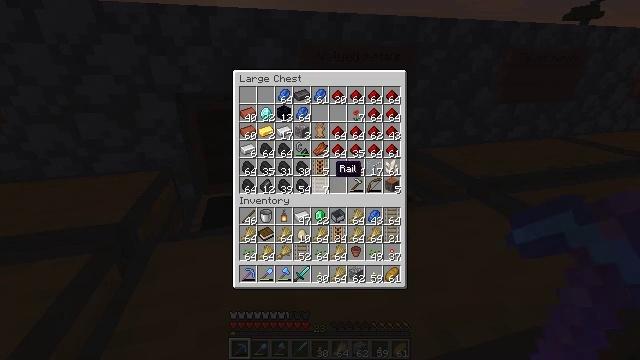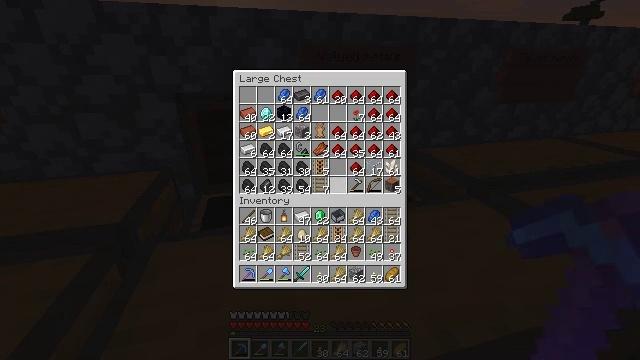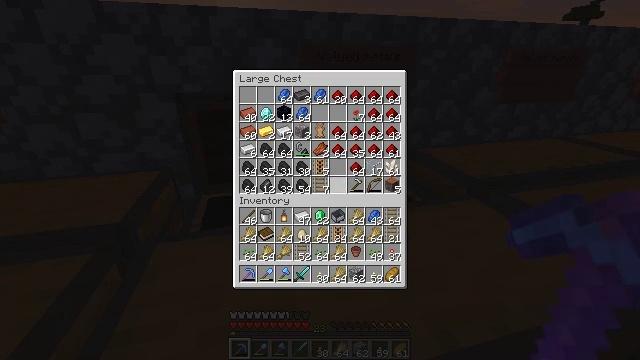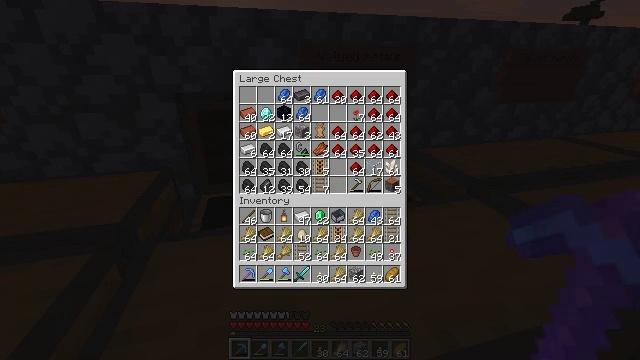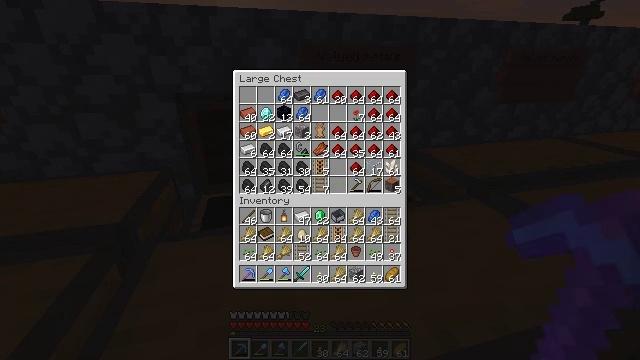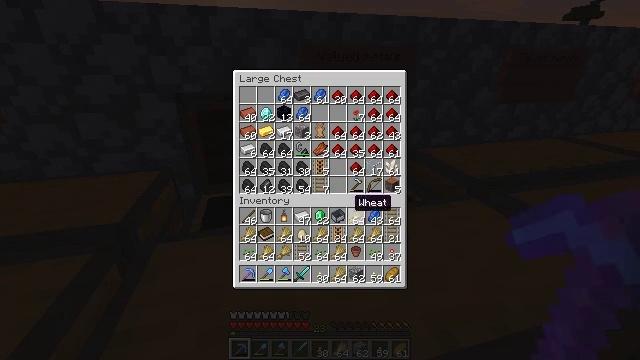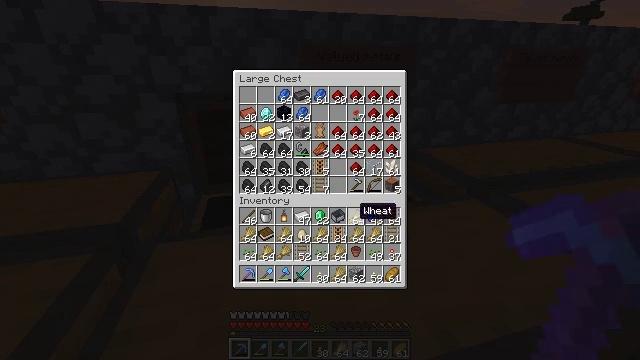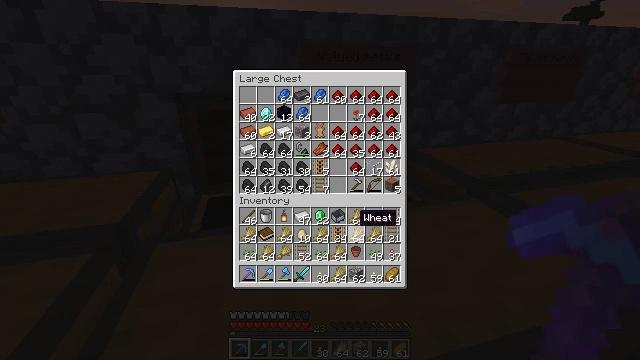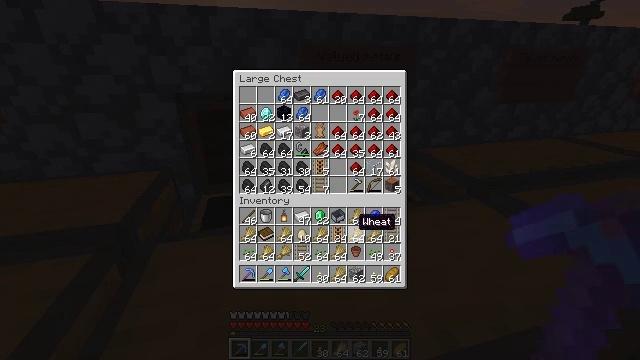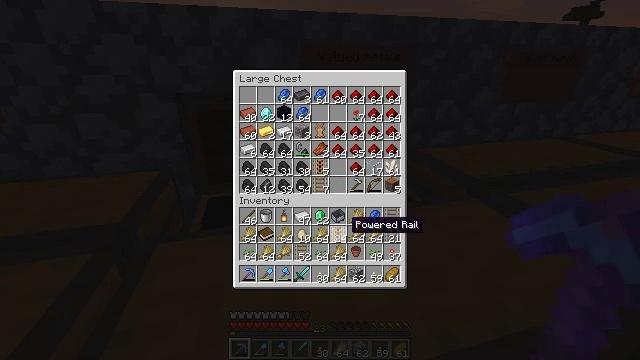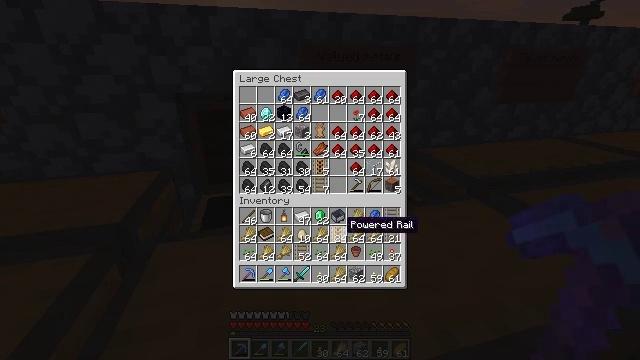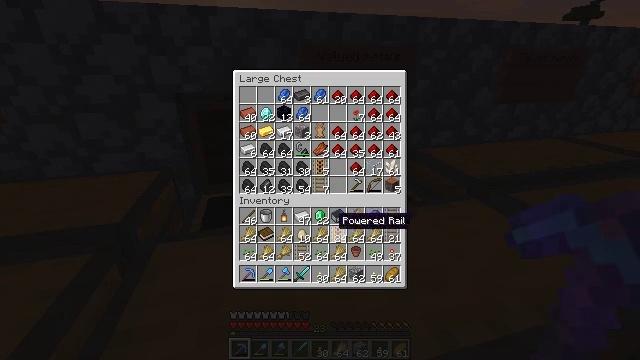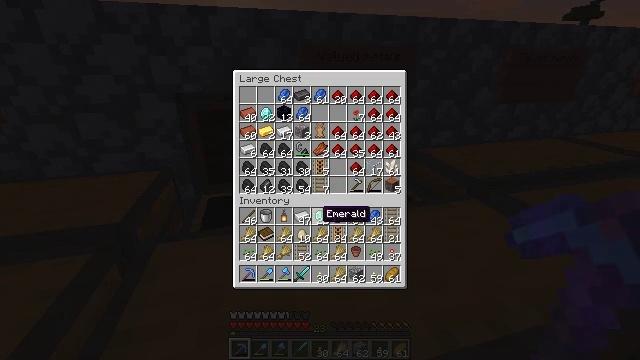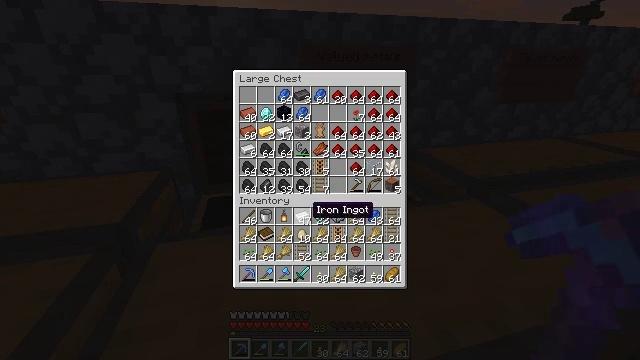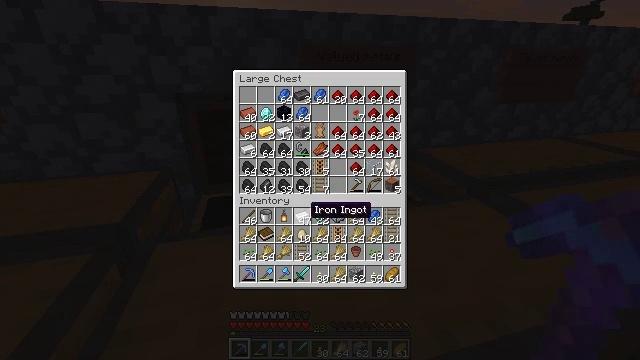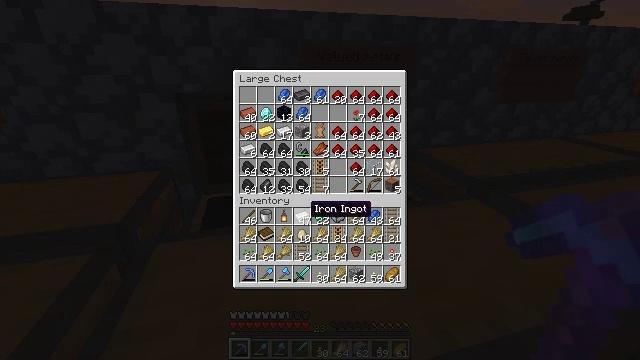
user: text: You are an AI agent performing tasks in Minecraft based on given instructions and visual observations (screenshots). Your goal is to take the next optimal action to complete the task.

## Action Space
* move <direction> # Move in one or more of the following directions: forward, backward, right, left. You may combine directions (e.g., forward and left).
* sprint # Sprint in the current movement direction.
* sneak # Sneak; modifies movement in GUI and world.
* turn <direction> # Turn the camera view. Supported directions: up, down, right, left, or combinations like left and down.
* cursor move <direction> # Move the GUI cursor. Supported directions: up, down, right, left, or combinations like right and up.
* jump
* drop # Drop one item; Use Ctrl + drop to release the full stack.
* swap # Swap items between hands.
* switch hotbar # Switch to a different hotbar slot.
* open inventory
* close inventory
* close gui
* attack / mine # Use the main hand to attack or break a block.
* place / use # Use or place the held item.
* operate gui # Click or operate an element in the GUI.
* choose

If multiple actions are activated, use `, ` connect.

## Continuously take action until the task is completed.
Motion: motion action
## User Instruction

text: Drop a lantern.
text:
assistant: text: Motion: no_op
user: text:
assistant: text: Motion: no_op
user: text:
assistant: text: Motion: cursor move down
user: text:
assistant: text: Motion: cursor move down
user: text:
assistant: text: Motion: cursor move down
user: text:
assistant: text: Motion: cursor move down
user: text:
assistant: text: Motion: cursor move down
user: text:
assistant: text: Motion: no_op
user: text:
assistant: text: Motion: no_op
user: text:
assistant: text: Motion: no_op
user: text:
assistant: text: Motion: cursor move left
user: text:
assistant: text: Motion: cursor move left and up
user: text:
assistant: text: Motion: cursor move left
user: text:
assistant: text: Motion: no_op
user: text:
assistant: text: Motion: no_op
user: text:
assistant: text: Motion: no_op
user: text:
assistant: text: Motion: no_op
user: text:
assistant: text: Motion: operate gui
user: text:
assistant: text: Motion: operate gui
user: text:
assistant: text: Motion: cursor move up
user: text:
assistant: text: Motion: cursor move up
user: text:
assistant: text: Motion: cursor move up
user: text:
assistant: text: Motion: cursor move up
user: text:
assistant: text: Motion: cursor move up
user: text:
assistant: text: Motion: cursor move up
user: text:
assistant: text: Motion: cursor move up
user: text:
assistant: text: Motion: cursor move up
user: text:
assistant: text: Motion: no_op
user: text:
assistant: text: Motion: no_op
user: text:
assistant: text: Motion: no_op